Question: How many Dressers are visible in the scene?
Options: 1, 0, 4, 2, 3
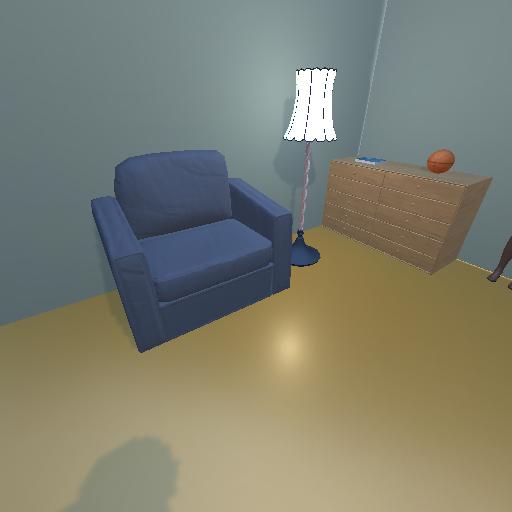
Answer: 1